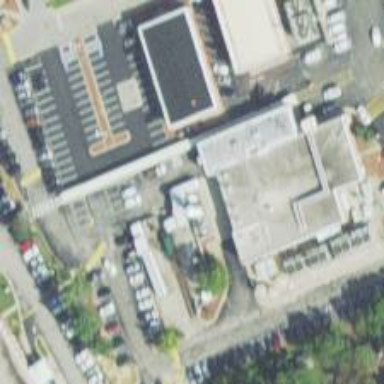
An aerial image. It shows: Hospital building.